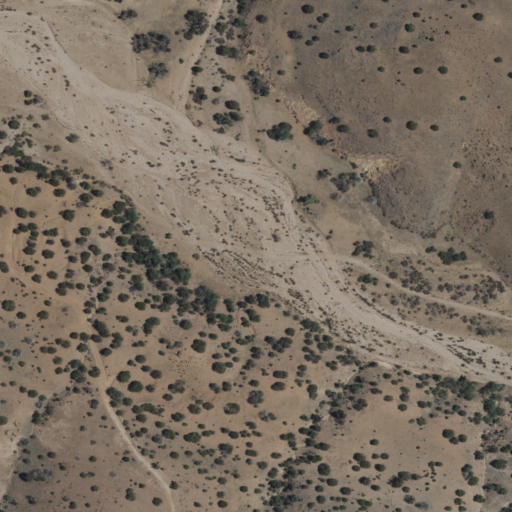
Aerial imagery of valley in New Mexico named Flat Tank Canyon containing only shrub